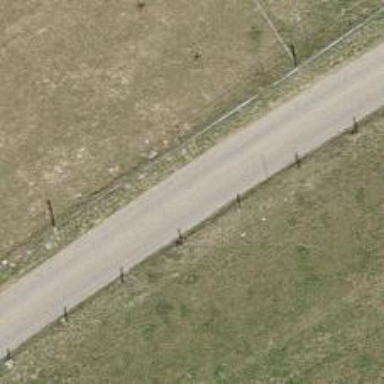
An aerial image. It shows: Unclassified road.